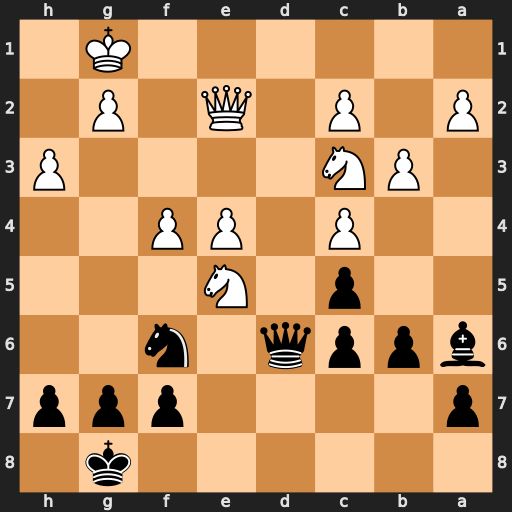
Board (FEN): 6k1/p4ppp/bppq1n2/2p1N3/2P1PP2/1PN4P/P1P1Q1P1/6K1
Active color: b
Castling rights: -
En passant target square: -
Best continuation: Qd4+ Kh2 Qxc3